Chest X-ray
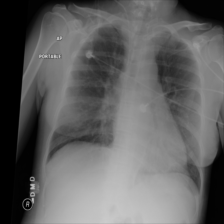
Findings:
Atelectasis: negative
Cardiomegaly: negative
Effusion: negative
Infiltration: negative
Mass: negative
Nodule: negative
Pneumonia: negative
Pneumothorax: negative
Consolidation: negative
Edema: negative
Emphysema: negative
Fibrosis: negative
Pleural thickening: negative
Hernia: negative